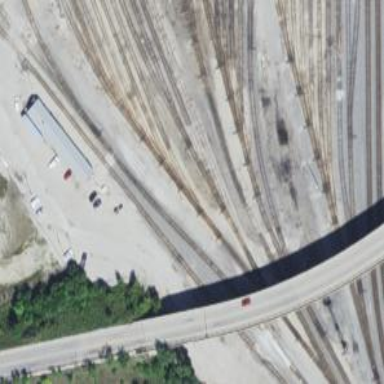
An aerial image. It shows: Railway yard in service.